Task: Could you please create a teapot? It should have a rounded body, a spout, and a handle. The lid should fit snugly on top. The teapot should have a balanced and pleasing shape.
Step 36:
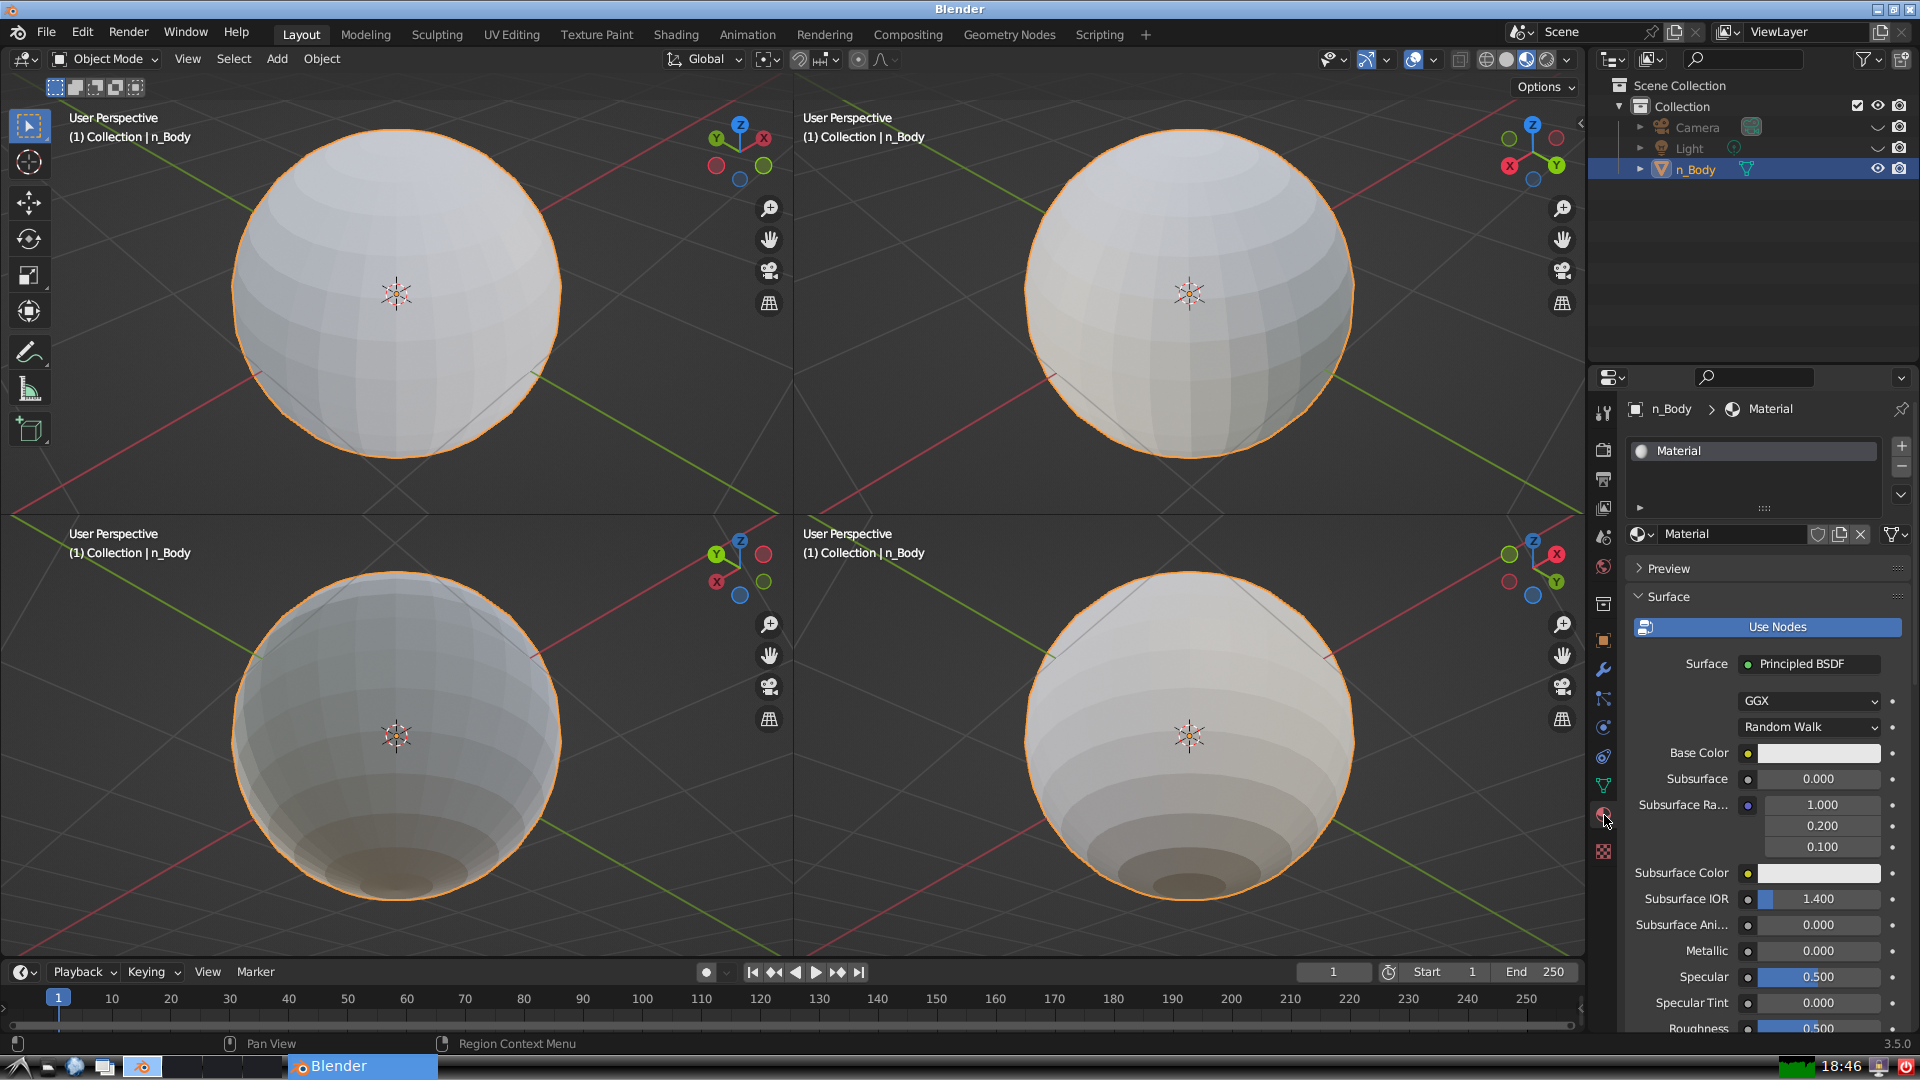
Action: click: no